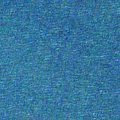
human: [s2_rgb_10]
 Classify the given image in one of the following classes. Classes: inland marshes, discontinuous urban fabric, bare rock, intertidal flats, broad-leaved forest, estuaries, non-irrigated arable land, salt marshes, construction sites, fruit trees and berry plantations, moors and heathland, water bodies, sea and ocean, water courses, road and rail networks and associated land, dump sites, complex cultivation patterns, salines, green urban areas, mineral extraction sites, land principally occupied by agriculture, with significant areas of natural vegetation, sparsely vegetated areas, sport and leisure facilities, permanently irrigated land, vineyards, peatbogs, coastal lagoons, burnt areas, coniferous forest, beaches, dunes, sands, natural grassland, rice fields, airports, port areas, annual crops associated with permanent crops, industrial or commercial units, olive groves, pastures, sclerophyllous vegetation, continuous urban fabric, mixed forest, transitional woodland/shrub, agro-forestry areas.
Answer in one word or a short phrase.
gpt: sea and ocean